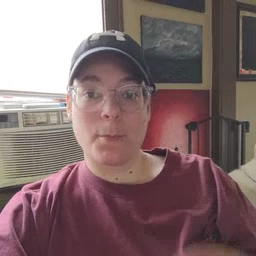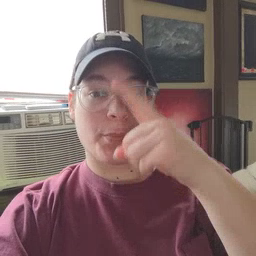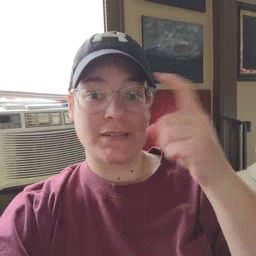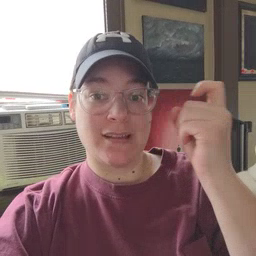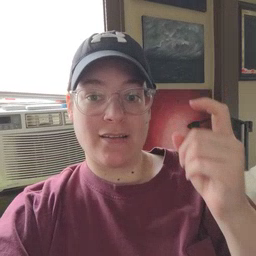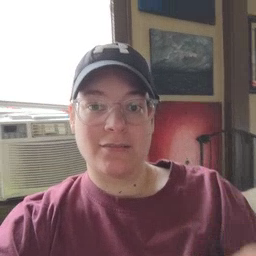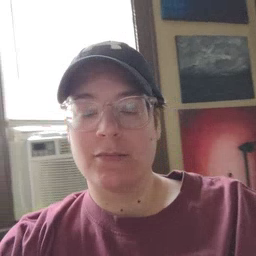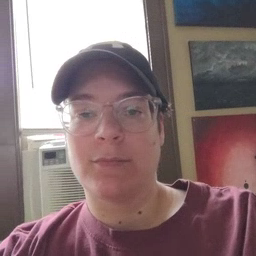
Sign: because